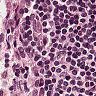
Metastatic tissue present: no